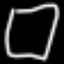
Label: square